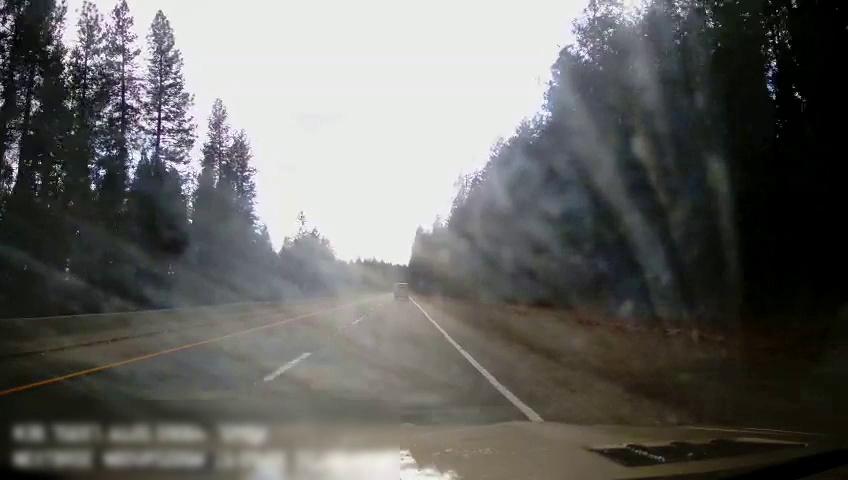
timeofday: Day
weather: Cloudy
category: Drivable Space
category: Drivable Space
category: Vehicles | Van
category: Lanes | Current Lane
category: Lanes | Alternate Lane
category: Lanes | Alternate Lane